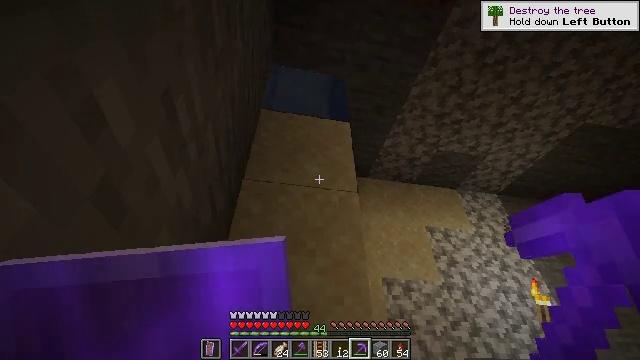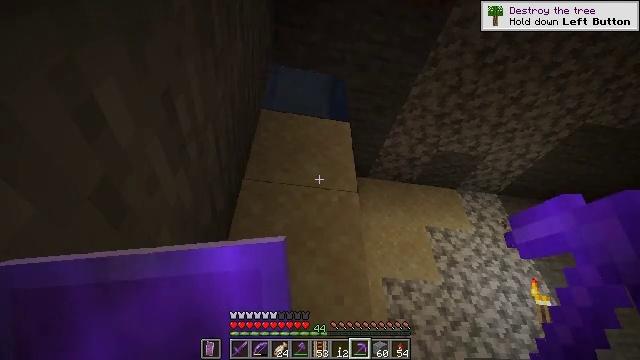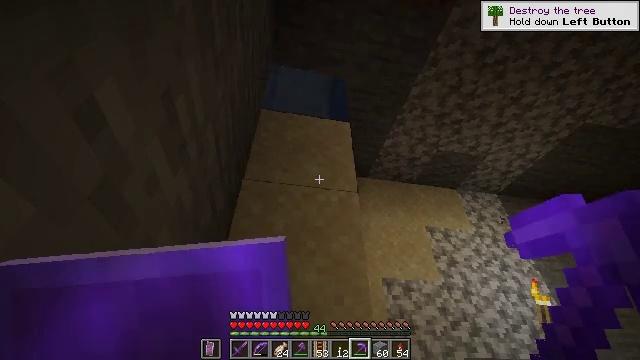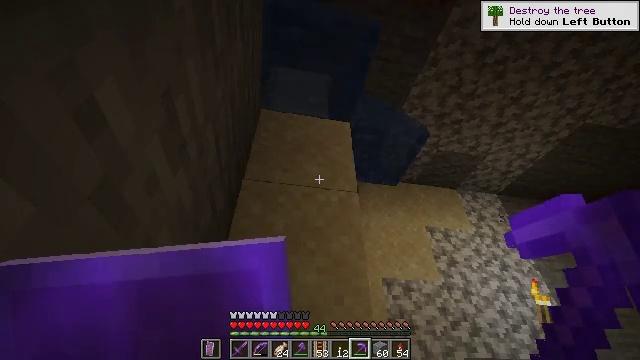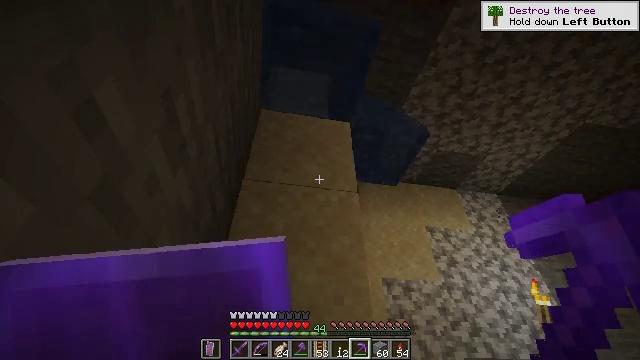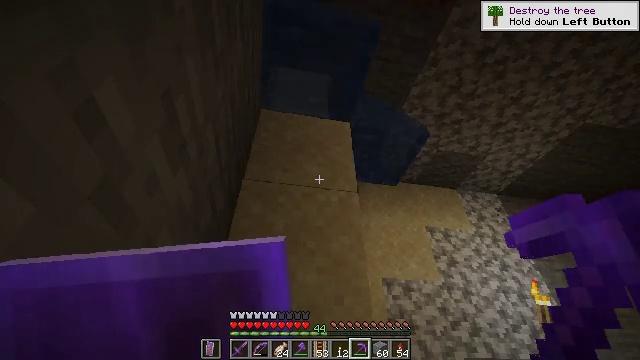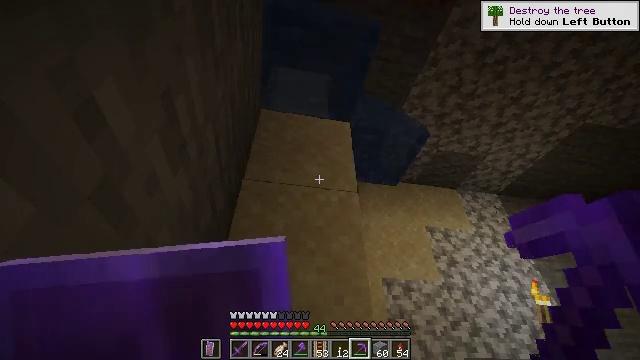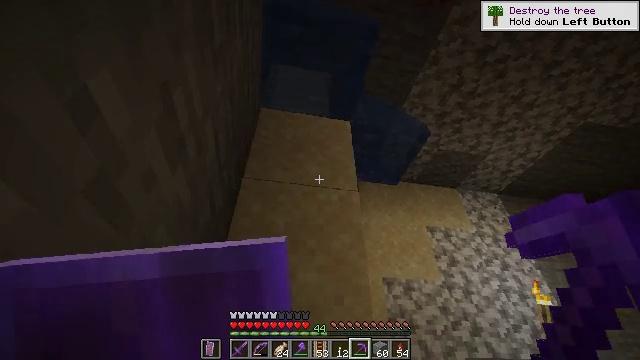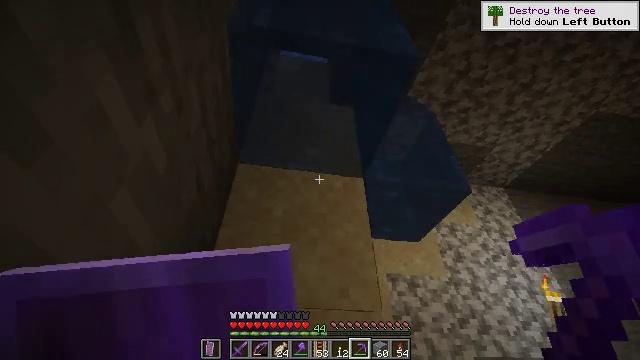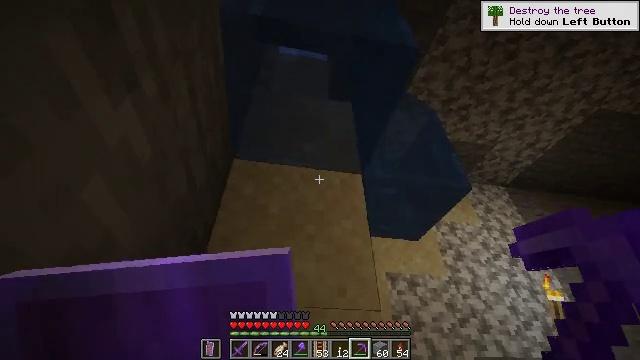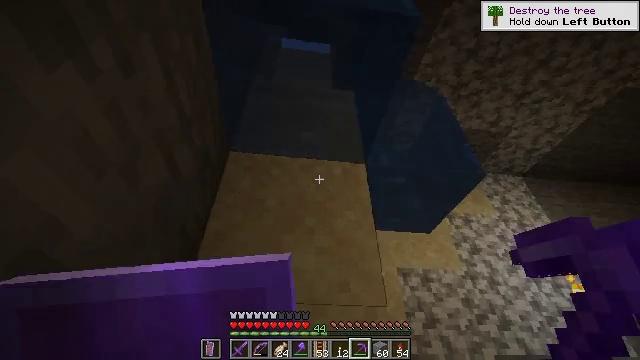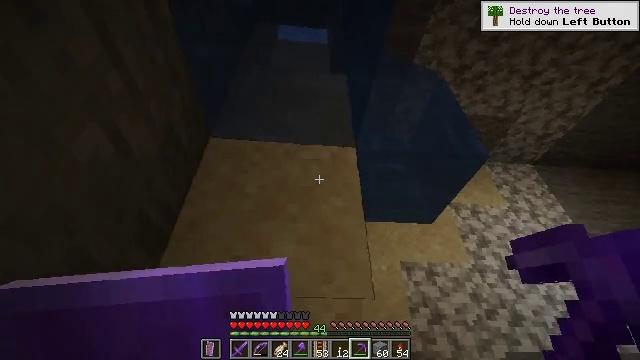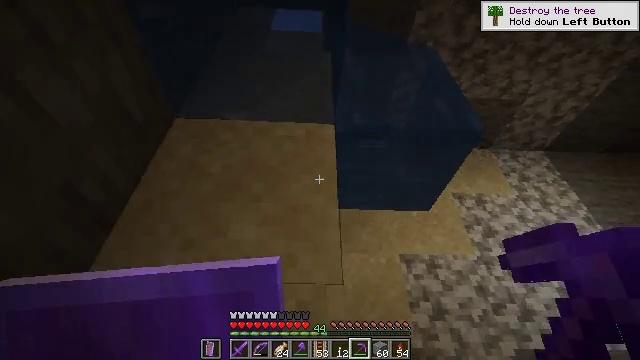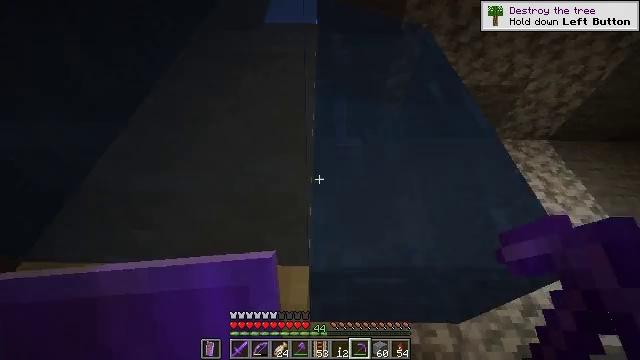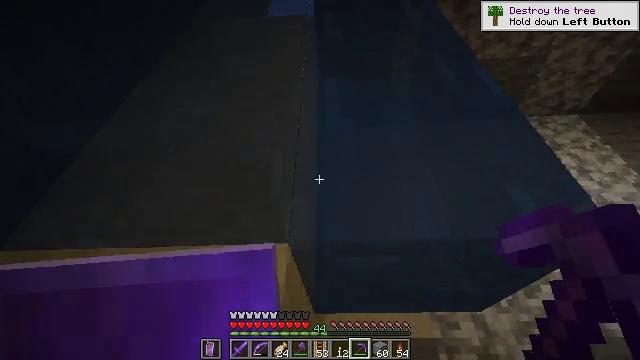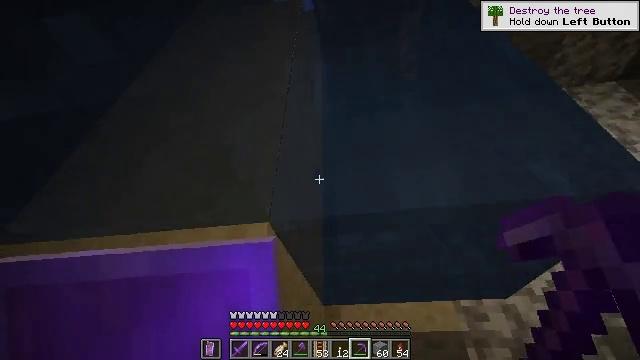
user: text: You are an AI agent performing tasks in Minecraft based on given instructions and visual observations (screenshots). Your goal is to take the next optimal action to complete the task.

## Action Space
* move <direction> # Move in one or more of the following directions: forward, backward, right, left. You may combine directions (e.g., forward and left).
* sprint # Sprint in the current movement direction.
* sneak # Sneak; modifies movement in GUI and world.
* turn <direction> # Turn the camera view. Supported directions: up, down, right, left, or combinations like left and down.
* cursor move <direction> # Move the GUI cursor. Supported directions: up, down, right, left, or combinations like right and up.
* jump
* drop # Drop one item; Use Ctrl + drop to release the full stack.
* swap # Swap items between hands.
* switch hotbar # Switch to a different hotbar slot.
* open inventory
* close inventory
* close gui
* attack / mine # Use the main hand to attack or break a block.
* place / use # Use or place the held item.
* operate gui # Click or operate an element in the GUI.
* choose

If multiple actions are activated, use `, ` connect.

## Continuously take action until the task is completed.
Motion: motion action
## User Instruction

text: Break the dirt block.
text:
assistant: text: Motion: no_op
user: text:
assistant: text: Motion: no_op
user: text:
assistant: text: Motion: no_op
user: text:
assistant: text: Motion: no_op
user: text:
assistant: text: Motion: no_op
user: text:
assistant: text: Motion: no_op
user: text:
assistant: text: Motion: move forward
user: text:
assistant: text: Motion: move forward
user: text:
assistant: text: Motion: move forward and move right
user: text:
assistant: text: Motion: move forward and move right, turn left
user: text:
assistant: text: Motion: move forward and move right, turn left
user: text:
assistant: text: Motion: move forward and move right, turn left
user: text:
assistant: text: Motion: move forward and move right, turn left
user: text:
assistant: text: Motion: move forward and move right, turn left
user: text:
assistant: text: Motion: move forward and move right, turn left
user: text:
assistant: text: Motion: move forward and move right, turn left
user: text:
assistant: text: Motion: move forward and move right, turn left
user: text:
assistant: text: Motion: move forward and move right, turn left
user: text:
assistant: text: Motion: move forward and move right, turn left
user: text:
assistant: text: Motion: move forward and move right, turn left and up
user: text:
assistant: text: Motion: move forward and move right, turn left and up
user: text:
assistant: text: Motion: move forward and move right, turn left
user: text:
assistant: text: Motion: move forward and move right, turn left
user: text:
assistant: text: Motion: move forward and move right, turn left
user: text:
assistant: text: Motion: turn left and down
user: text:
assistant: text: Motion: turn left and down
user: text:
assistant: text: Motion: turn left and down
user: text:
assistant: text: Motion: no_op
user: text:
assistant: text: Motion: no_op
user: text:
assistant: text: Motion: turn left